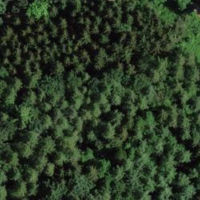
EUNIS habitat code: 44
Species observed at this site:
Lamium galeobdolon